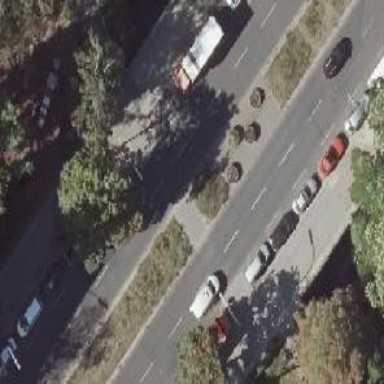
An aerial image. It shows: Secondary road bridge with asphalt surface. There is parallel on-street parking available on the right lane.